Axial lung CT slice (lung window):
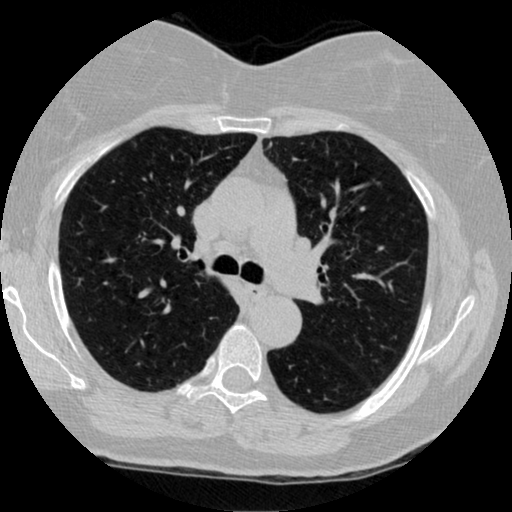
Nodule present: no